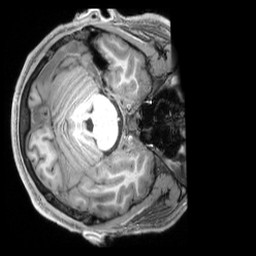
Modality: T1w
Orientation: axial
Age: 29
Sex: male
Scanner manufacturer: siemens
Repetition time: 2.3 s
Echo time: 0.00229 s